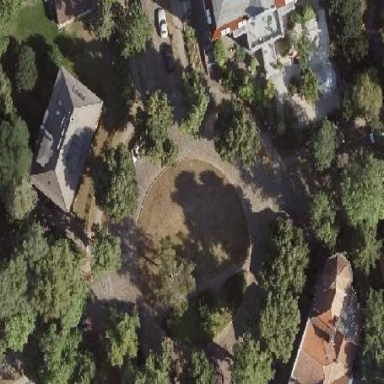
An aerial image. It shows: Residential road with circular junction. The surface of the road is made of unhewn cobblestones.